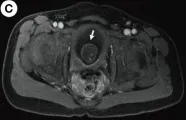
CT and MRI of the patient before surgery. MRI showed a cystic lesion (1.9x1.9 cm) with an annular low-signal of the lesion capsule and a small flake-enhanced lesion parenchyma in the transverse.
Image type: radiology (mri)